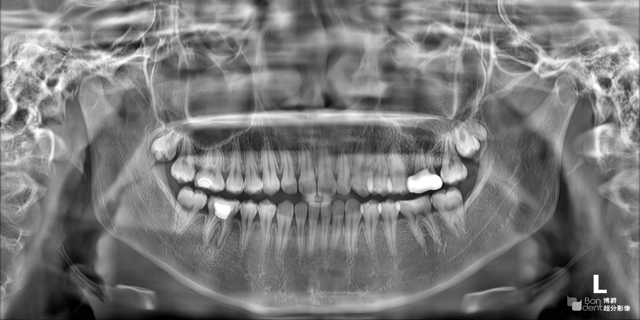
adult